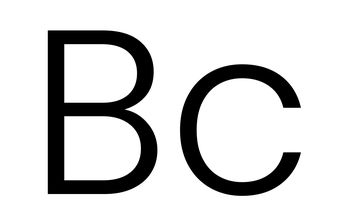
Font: Poppins-Light